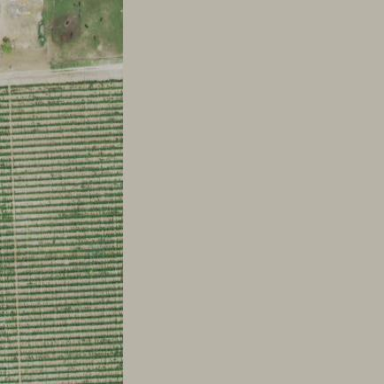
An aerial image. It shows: Orchard.